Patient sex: M
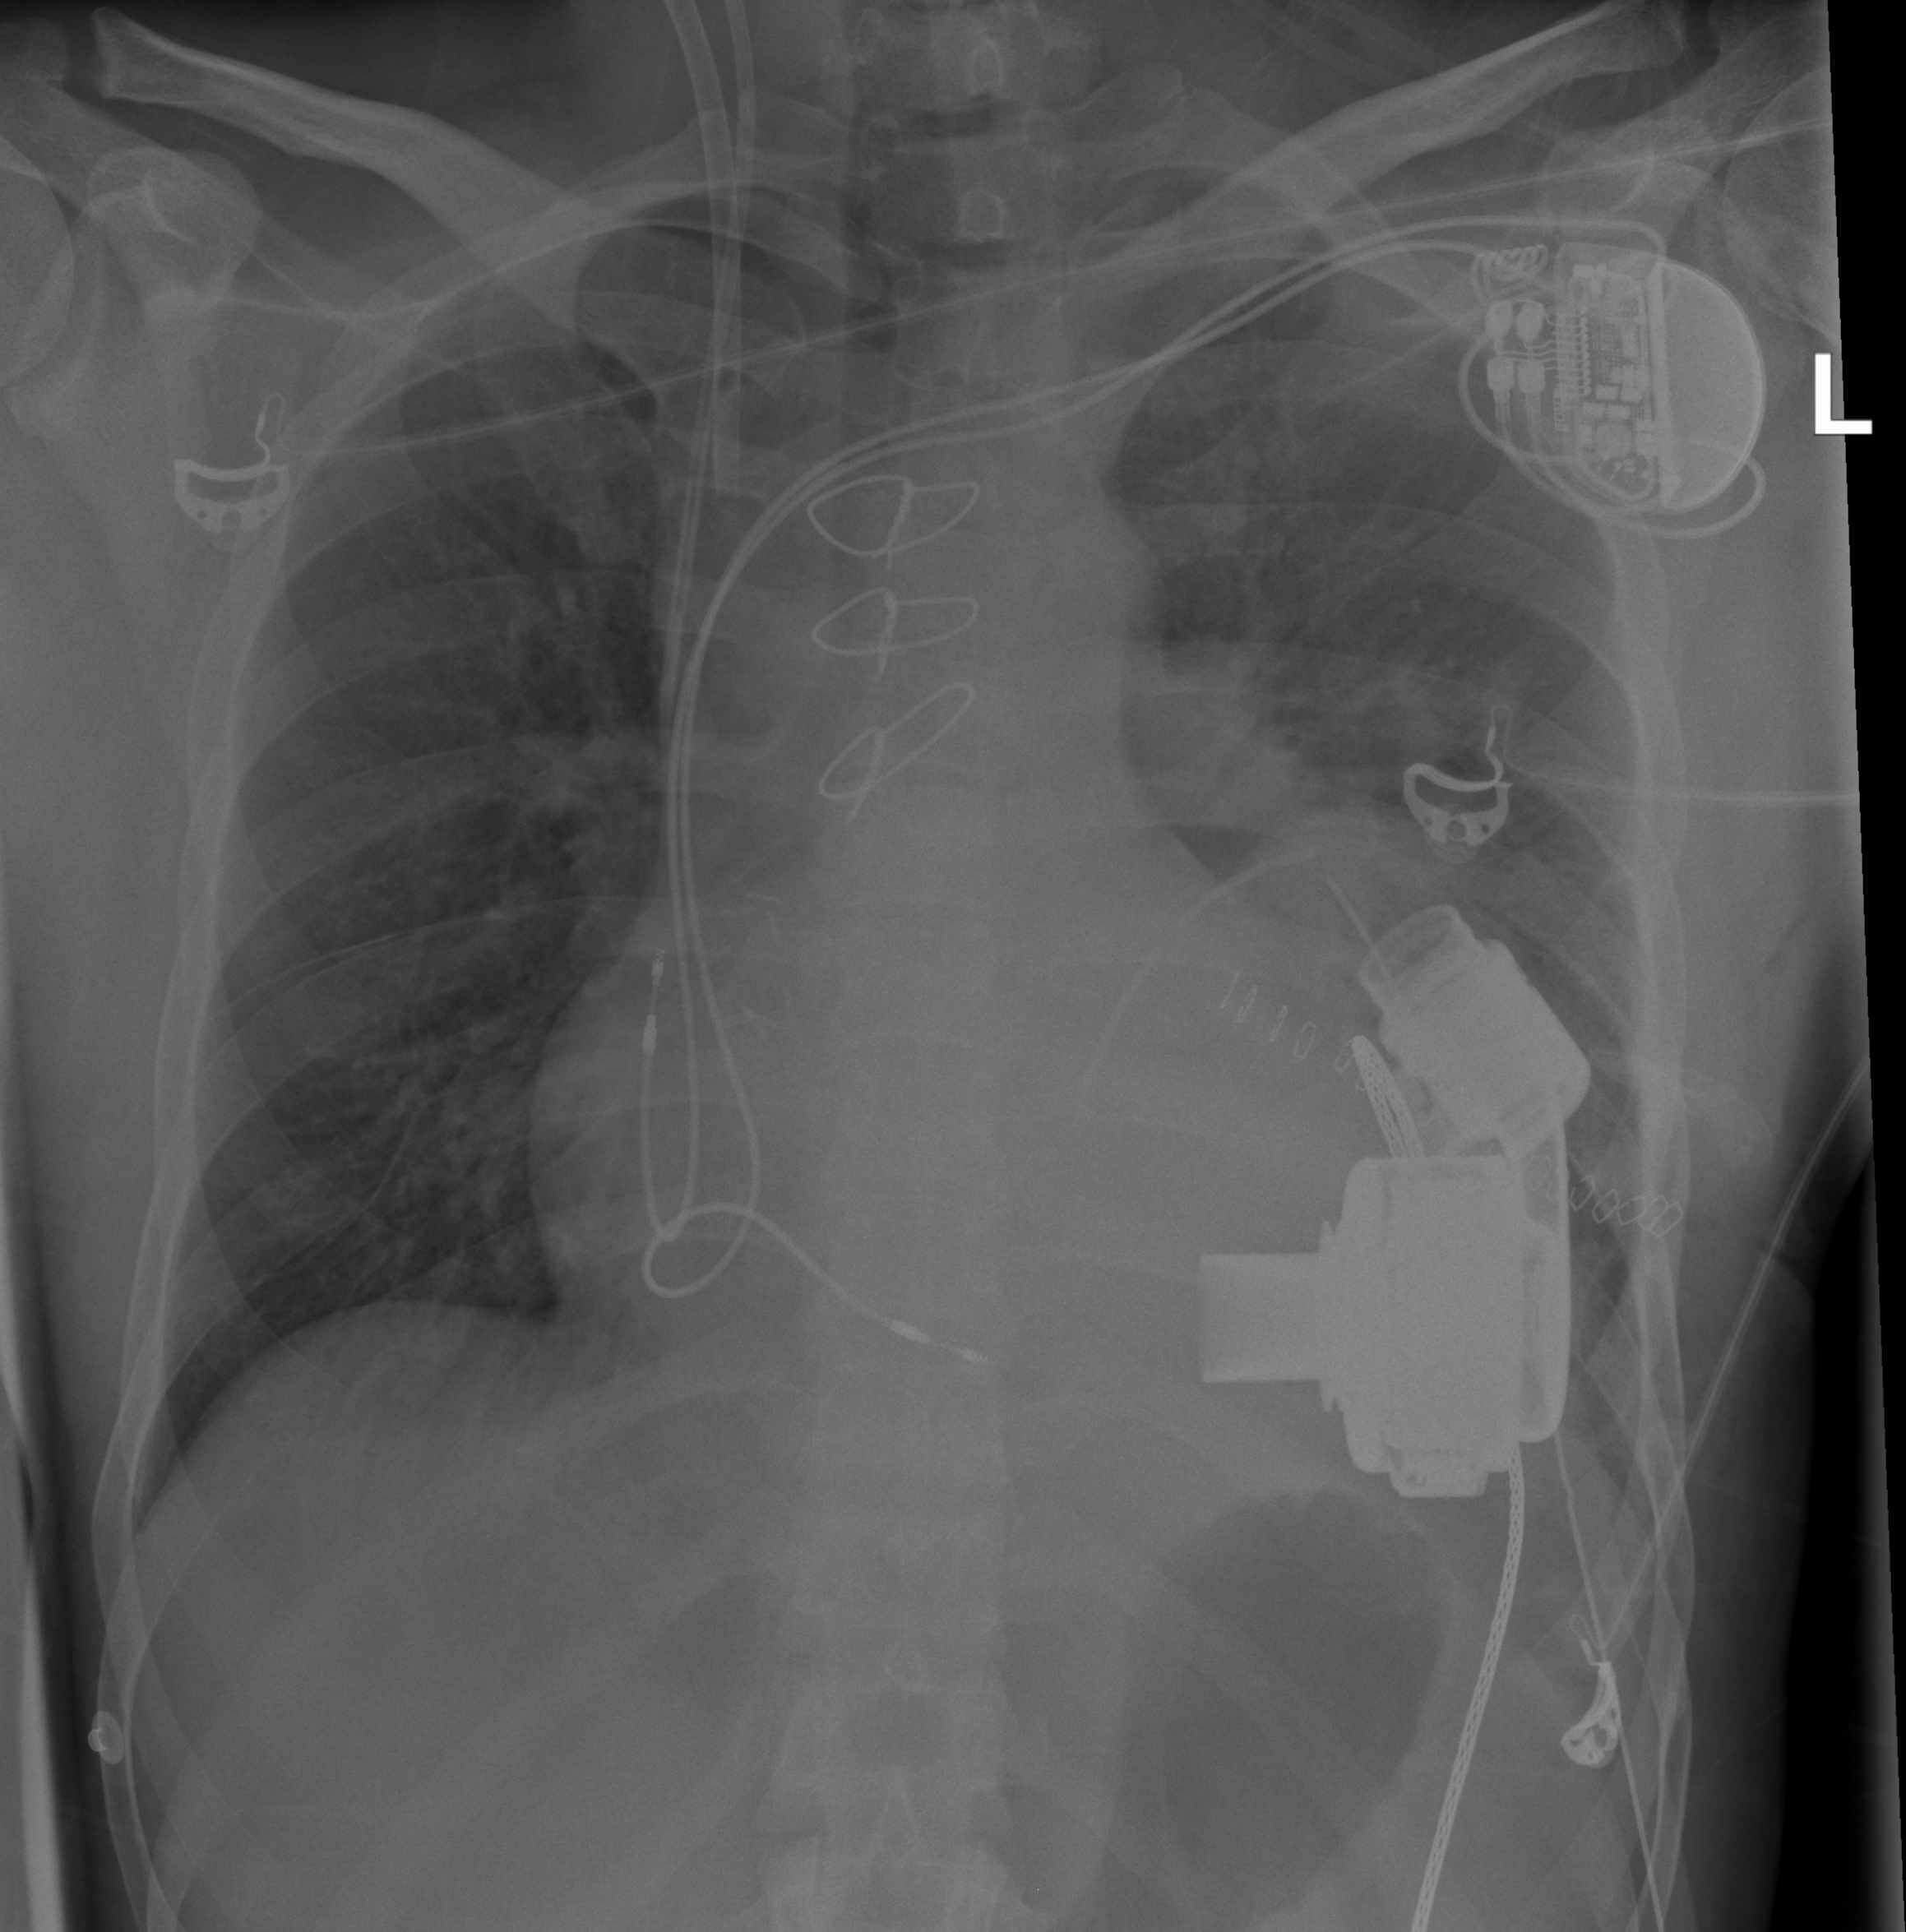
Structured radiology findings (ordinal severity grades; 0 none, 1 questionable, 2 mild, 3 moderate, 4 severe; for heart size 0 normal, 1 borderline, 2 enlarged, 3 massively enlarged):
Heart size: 2
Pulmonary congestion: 1
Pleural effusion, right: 1
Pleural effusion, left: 1
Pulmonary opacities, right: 1
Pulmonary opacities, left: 1
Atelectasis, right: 0
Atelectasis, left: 0